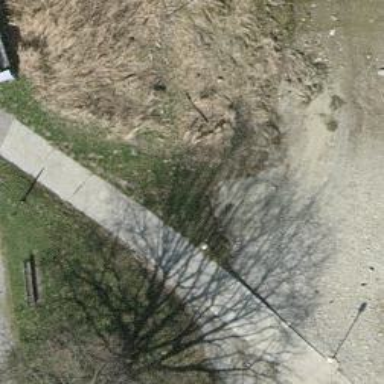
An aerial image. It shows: Asphalt slipway for leisure land activities.